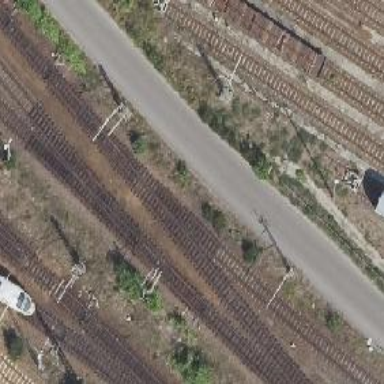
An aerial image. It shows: Railway yard used for servicing trains.